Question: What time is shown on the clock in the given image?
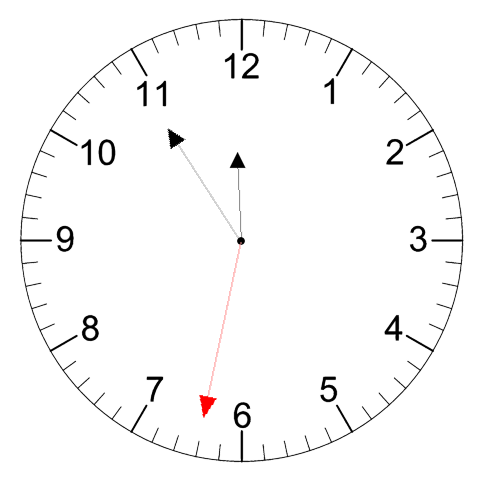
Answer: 11:54:32